Question: What is the value of this measurement?
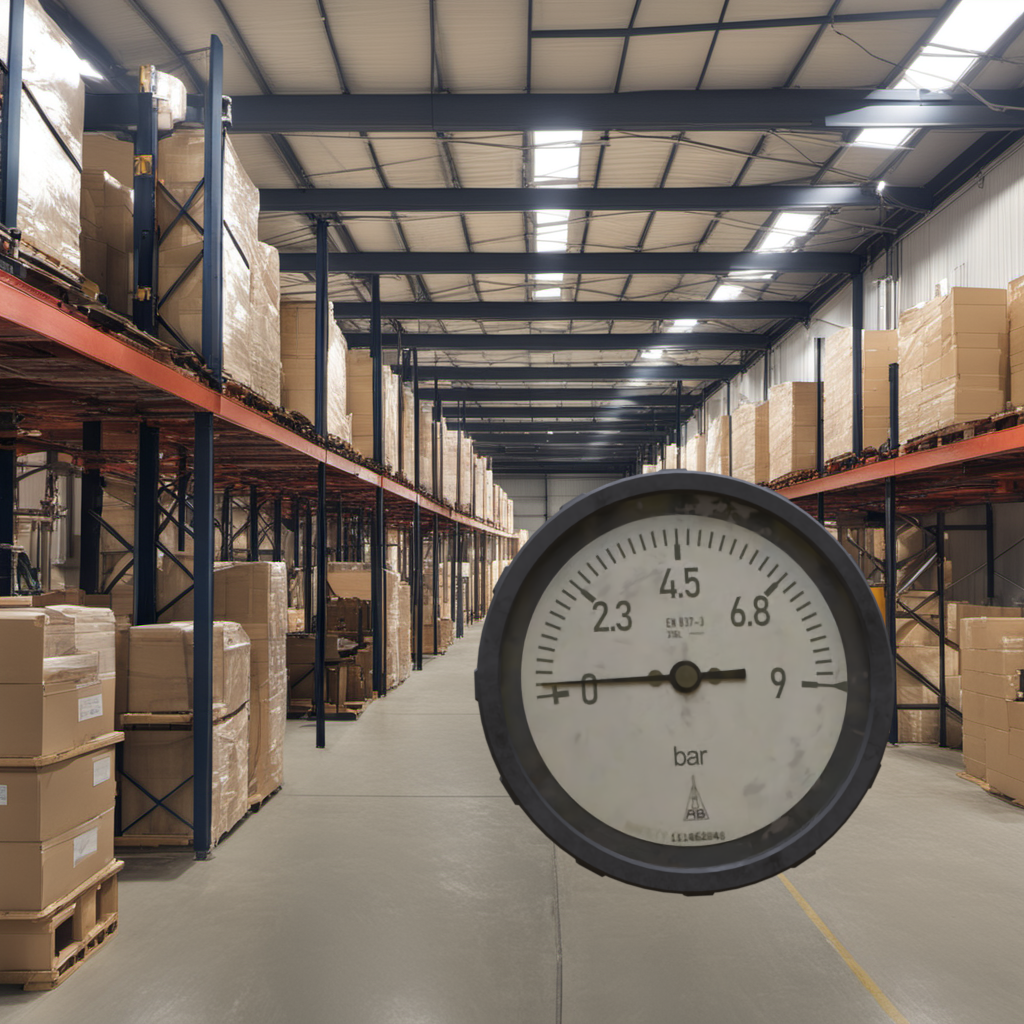
Answer: The result is 0.36
Question: What is the value range of this measurement?
Answer: The range is from 0 to 9
Question: What is the minimum and maximum value of this measurement?
Answer: The minimum value is 0 and the maximum value is 9